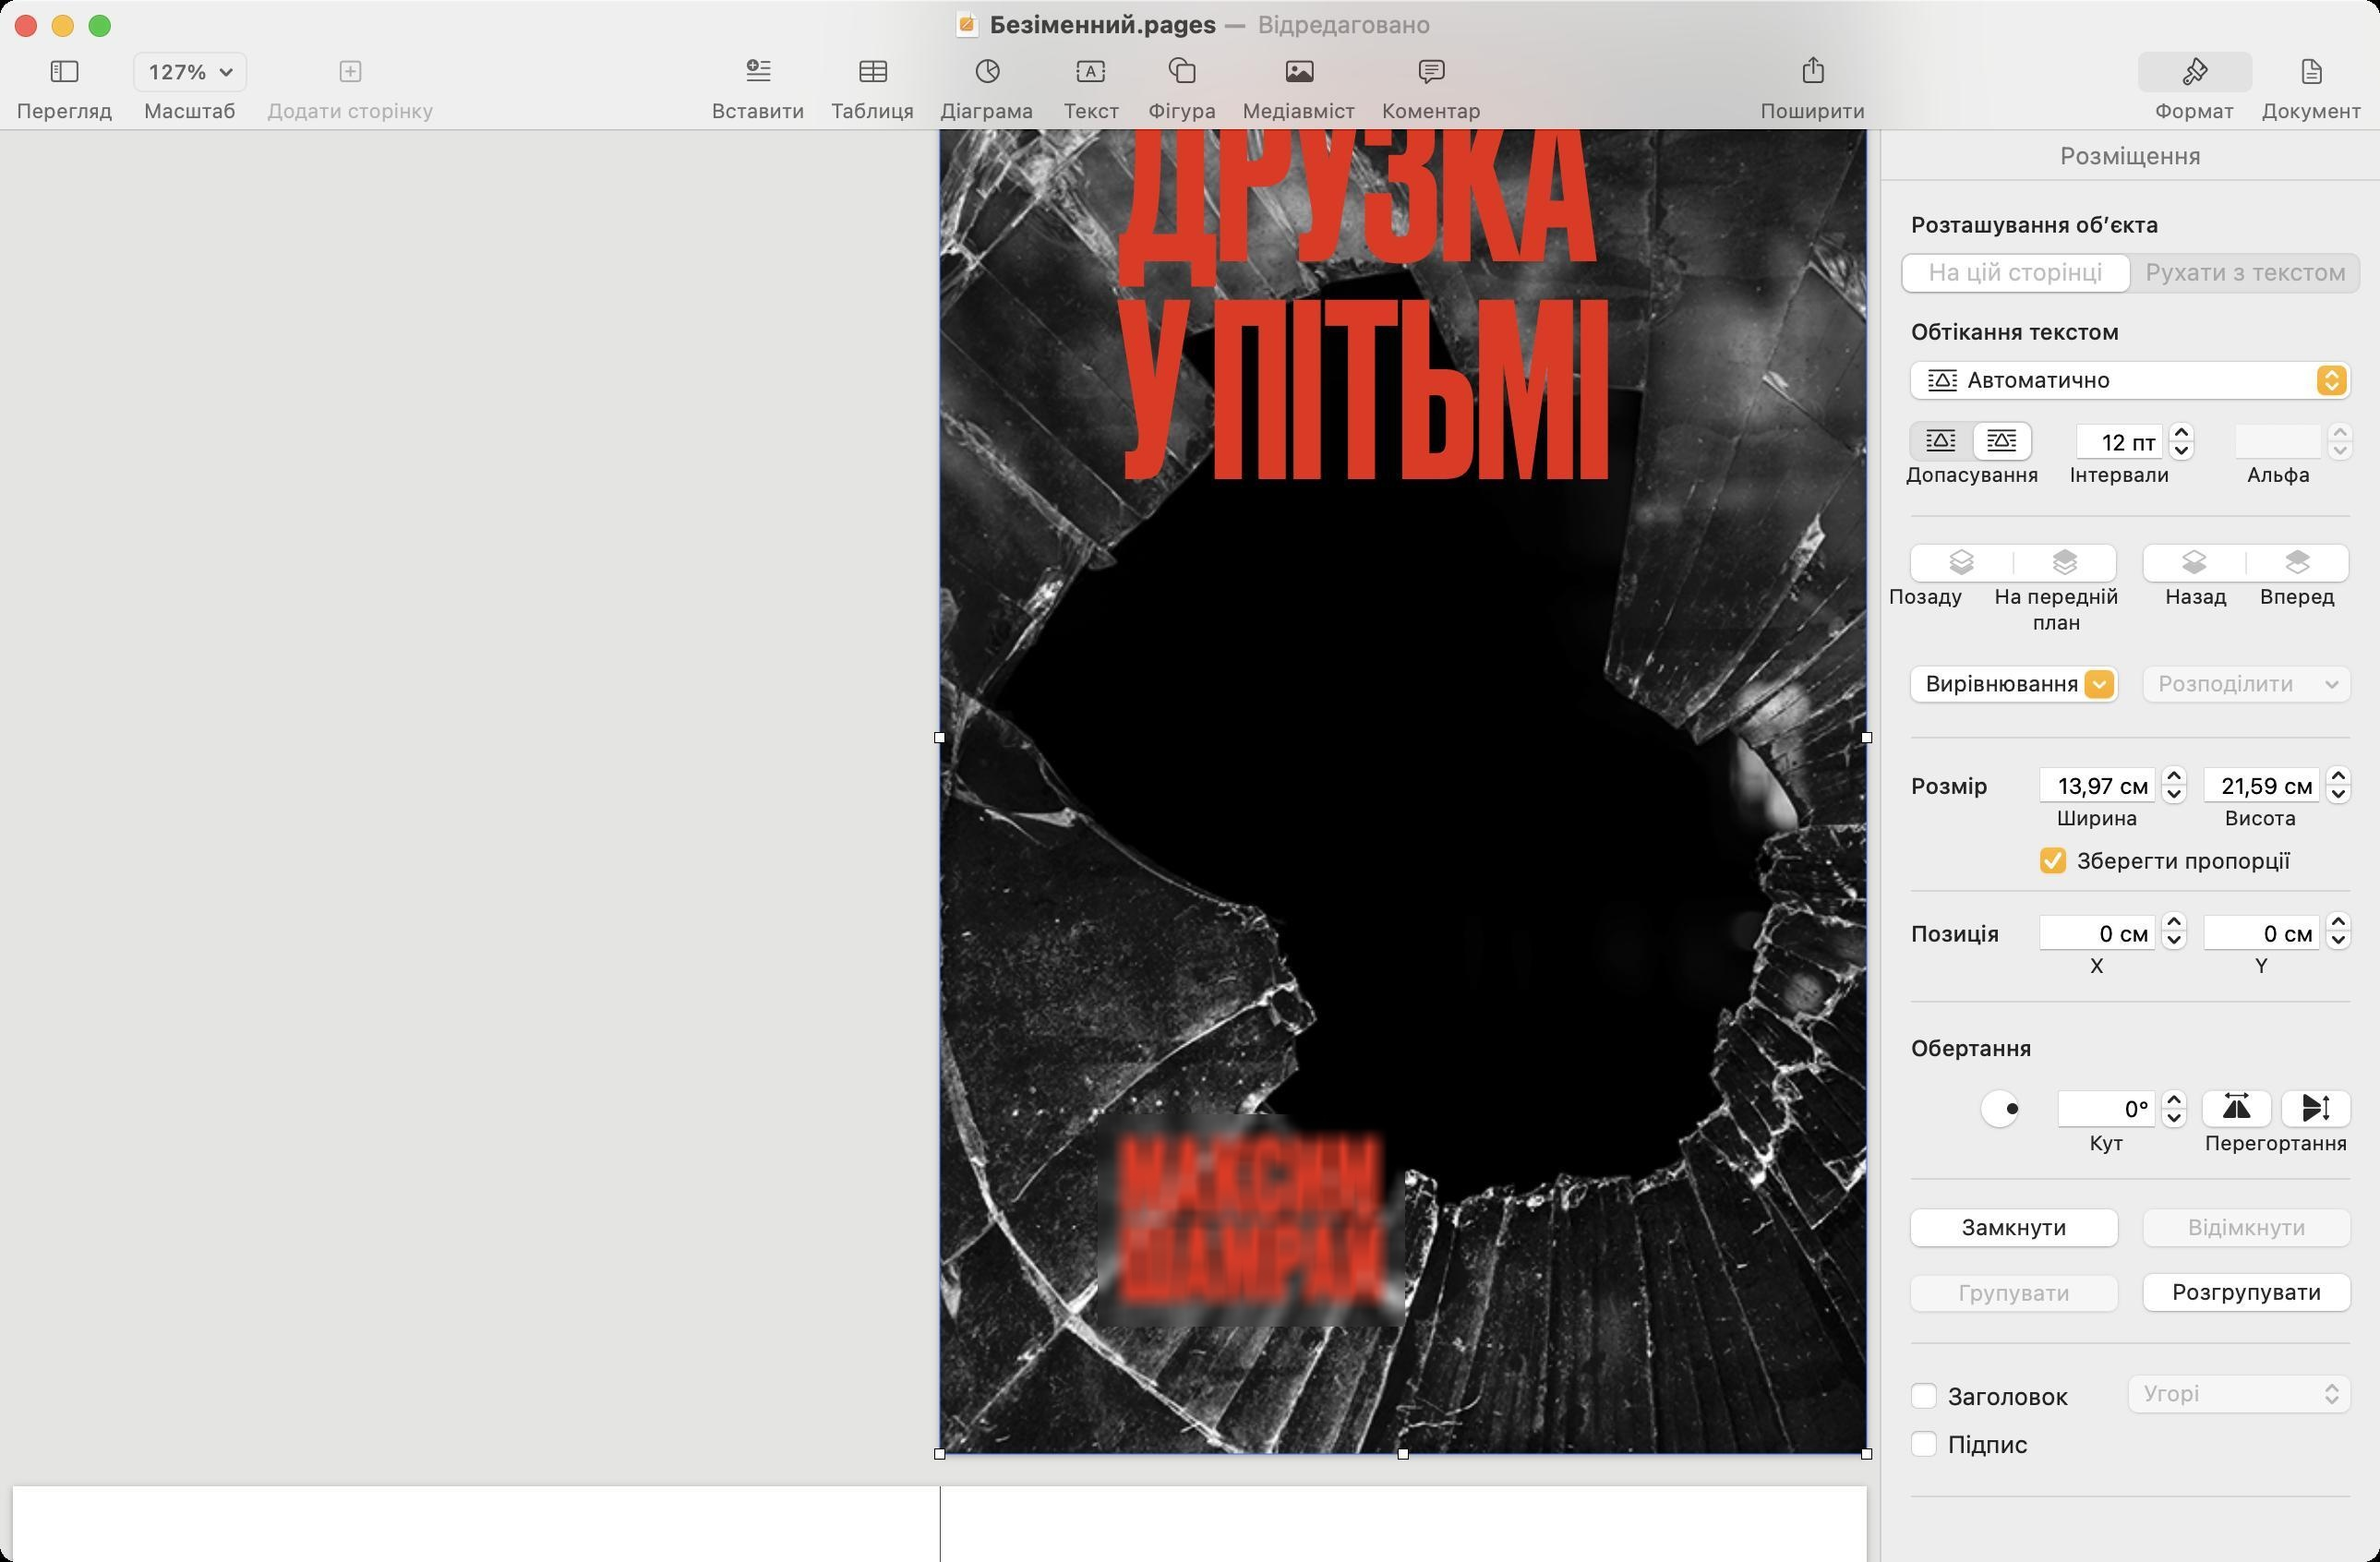
Accessibility tree:
{"name": "Безіменний.pages", "role": "AXWindow", "description": null, "role_description": "звичайне вікно", "value": null, "position": "342.00;64.00", "size": "1289;846", "children": [{"name": null, "role": "AXSplitGroup", "description": null, "role_description": "група розділених областей", "value": null, "position": "0.00;0.00", "size": "1289;846", "children": [{"name": null, "role": "AXSplitter", "description": null, "role_description": "роздільник", "value": -1.0, "position": "-1.00;70.00", "size": "1;776", "children": []}, {"name": null, "role": "AXScrollArea", "description": null, "role_description": "область прокручування", "value": null, "position": "0.00;70.00", "size": "1018;776", "children": [{"name": null, "role": "AXScrollBar", "description": null, "role_description": "смуга прокручування", "value": 0.0, "position": "0.00;830.00", "size": "1018;16", "children": []}, {"name": null, "role": "AXScrollBar", "description": null, "role_description": "смуга прокручування", "value": 0.018431001890359167, "position": "1002.00;70.00", "size": "16;776", "children": [{"name": null, "role": "AXValueIndicator", "description": null, "role_description": "індикатор значення", "value": 0.018431001890359167, "position": "1006.00;82.50", "size": "12;162", "children": []}, {"name": null, "role": "AXButton", "description": null, "role_description": "кнопка-стрілка збільшення", "value": null, "position": "1002.00;70.00", "size": "0;0", "children": []}, {"name": null, "role": "AXButton", "description": null, "role_description": "кнопка-стрілка зменшення", "value": null, "position": "1002.00;70.00", "size": "0;0", "children": []}, {"name": null, "role": "AXButton", "description": null, "role_description": "кнопка наступної сторінки", "value": null, "position": "1006.00;245.50", "size": "12;600", "children": []}, {"name": null, "role": "AXButton", "description": null, "role_description": "кнопка попередньої сторінки", "value": null, "position": "1006.00;70.00", "size": "12;12", "children": []}]}]}, {"name": null, "role": "AXSplitter", "description": null, "role_description": "роздільник", "value": 1018.0, "position": "1018.00;70.00", "size": "1;776", "children": []}, {"name": null, "role": "AXRadioGroup", "description": null, "role_description": "радіо-група", "value": "{\n    \"name\": null,\n    \"role\": \"AXRadioButton\",\n    \"description\": \"\\u0420\\u043e\\u0437\\u043c\\u0456\\u0449\\u0435\\u043d\\u043d\\u044f\",\n    \"role_description\": \"\\u0440\\u0430\\u0434\\u0456\\u043e-\\u043a\\u043d\\u043e\\u043f\\u043a\\u0430\",\n    \"value\": 1,\n    \"position\": \"1019.00;70.00\",\n    \"size\": \"272;28\",\n    \"children\": []\n}", "position": "1019.00;70.00", "size": "270;28", "children": [{"name": null, "role": "AXRadioButton", "description": "Розміщення", "role_description": "радіо-кнопка", "value": 1, "position": "1019.00;70.00", "size": "272;28", "children": []}]}, {"name": null, "role": "AXScrollArea", "description": null, "role_description": "область прокручування", "value": null, "position": "1019.00;98.00", "size": "270;748", "children": [{"name": null, "role": "AXStaticText", "description": null, "role_description": "текст", "value": "Розташування обʼєкта", "position": "1033.00;114.00", "size": "138;15", "children": []}, {"name": null, "role": "AXRadioGroup", "description": "розташування обʼєкта", "role_description": "радіо-група", "value": "{\n    \"name\": null,\n    \"role\": \"AXRadioButton\",\n    \"description\": \"\\u041d\\u0430 \\u0446\\u0456\\u0439 \\u0441\\u0442\\u043e\\u0440\\u0456\\u043d\\u0446\\u0456\",\n    \"role_description\": \"\\u0440\\u0430\\u0434\\u0456\\u043e-\\u043a\\u043d\\u043e\\u043f\\u043a\\u0430\",\n    \"value\": 1,\n    \"position\": \"1027.50;136.00\",\n    \"size\": \"127;24\",\n    \"children\": []\n}", "position": "1027.50;136.00", "size": "253;24", "children": [{"name": null, "role": "AXRadioButton", "description": "На цій сторінці", "role_description": "радіо-кнопка", "value": 1, "position": "1027.50;136.00", "size": "127;24", "children": []}, {"name": null, "role": "AXRadioButton", "description": "Рухати з текстом", "role_description": "радіо-кнопка", "value": 0, "position": "1154.50;136.00", "size": "126;24", "children": []}]}, {"name": null, "role": "AXStaticText", "description": null, "role_description": "текст", "value": "Обтікання текстом", "position": "1033.00;172.00", "size": "117;15", "children": []}, {"name": null, "role": "AXPopUpButton", "description": null, "role_description": "кнопка спливного меню", "value": "Автоматично", "position": "1032.00;195.00", "size": "245;25", "children": []}, {"name": null, "role": "AXRadioGroup", "description": null, "role_description": "радіо-група", "value": "{\n    \"name\": null,\n    \"role\": \"AXRadioButton\",\n    \"description\": null,\n    \"role_description\": \"\\u0440\\u0430\\u0434\\u0456\\u043e-\\u043a\\u043d\\u043e\\u043f\\u043a\\u0430\",\n    \"value\": 1,\n    \"position\": \"1068.00;227.00\",\n    \"size\": \"35;24\",\n    \"children\": []\n}", "position": "1032.00;227.00", "size": "73;24", "children": [{"name": null, "role": "AXRadioButton", "description": null, "role_description": "радіо-кнопка", "value": 0, "position": "1032.00;227.00", "size": "36;24", "children": []}, {"name": null, "role": "AXRadioButton", "description": null, "role_description": "радіо-кнопка", "value": 1, "position": "1068.00;227.00", "size": "35;24", "children": []}]}, {"name": null, "role": "AXTextField", "description": null, "role_description": "текстове поле", "value": "12 пт", "position": "1124.00;229.00", "size": "48;20", "children": []}, {"name": null, "role": "AXIncrementor", "description": null, "role_description": "покроковий модифікатор", "value": 12.0, "position": "1172.00;225.00", "size": "19;28", "children": [{"name": null, "role": "AXButton", "description": null, "role_description": "кнопка-стрілка збільшення", "value": null, "position": "1172.00;225.00", "size": "19;14", "children": []}, {"name": null, "role": "AXButton", "description": null, "role_description": "кнопка-стрілка зменшення", "value": null, "position": "1172.00;239.00", "size": "19;14", "children": []}]}, {"name": null, "role": "AXStaticText", "description": null, "role_description": "текст", "value": "", "position": "1210.00;229.00", "size": "48;20", "children": []}, {"name": null, "role": "AXIncrementor", "description": null, "role_description": "покроковий модифікатор", "value": 0.0, "position": "1258.00;225.00", "size": "19;28", "children": [{"name": null, "role": "AXButton", "description": null, "role_description": "кнопка-стрілка збільшення", "value": null, "position": "1258.00;225.00", "size": "19;14", "children": []}, {"name": null, "role": "AXButton", "description": null, "role_description": "кнопка-стрілка зменшення", "value": null, "position": "1258.00;239.00", "size": "19;14", "children": []}]}, {"name": null, "role": "AXGroup", "description": null, "role_description": "група", "value": null, "position": "1032.00;293.00", "size": "118;24", "children": [{"name": null, "role": "AXButton", "description": null, "role_description": "кнопка", "value": null, "position": "1032.00;293.00", "size": "59;24", "children": []}, {"name": null, "role": "AXButton", "description": null, "role_description": "кнопка", "value": null, "position": "1091.00;293.00", "size": "58;24", "children": []}]}, {"name": null, "role": "AXGroup", "description": null, "role_description": "група", "value": null, "position": "1158.00;293.00", "size": "118;24", "children": [{"name": null, "role": "AXButton", "description": null, "role_description": "кнопка", "value": null, "position": "1158.00;293.00", "size": "59;24", "children": []}, {"name": null, "role": "AXButton", "description": null, "role_description": "кнопка", "value": null, "position": "1217.00;293.00", "size": "58;24", "children": []}]}, {"name": "Вирівнювання", "role": "AXMenuButton", "description": null, "role_description": "кнопка меню", "value": null, "position": "1032.00;359.00", "size": "119;26", "children": []}, {"name": "Розподілити", "role": "AXMenuButton", "description": null, "role_description": "кнопка меню", "value": null, "position": "1158.00;359.00", "size": "119;26", "children": []}, {"name": "Зберегти_пропорції", "role": "AXCheckBox", "description": null, "role_description": "галочка", "value": 1, "position": "1103.00;456.50", "size": "184;19", "children": []}, {"name": null, "role": "AXIncrementor", "description": null, "role_description": "покроковий модифікатор", "value": 395.9999885559082, "position": "1168.00;411.00", "size": "19;28", "children": [{"name": null, "role": "AXButton", "description": null, "role_description": "кнопка-стрілка збільшення", "value": null, "position": "1168.00;411.00", "size": "19;14", "children": []}, {"name": null, "role": "AXButton", "description": null, "role_description": "кнопка-стрілка зменшення", "value": null, "position": "1168.00;425.00", "size": "19;14", "children": []}]}, {"name": null, "role": "AXTextField", "description": null, "role_description": "текстове поле", "value": "21,59 см", "position": "1193.00;415.00", "size": "64;20", "children": []}, {"name": null, "role": "AXTextField", "description": null, "role_description": "текстове поле", "value": "13,97 см", "position": "1104.00;415.00", "size": "64;20", "children": []}, {"name": null, "role": "AXIncrementor", "description": null, "role_description": "покроковий модифікатор", "value": 612.0000005654947, "position": "1257.00;411.00", "size": "19;28", "children": [{"name": null, "role": "AXButton", "description": null, "role_description": "кнопка-стрілка збільшення", "value": null, "position": "1257.00;411.00", "size": "19;14", "children": []}, {"name": null, "role": "AXButton", "description": null, "role_description": "кнопка-стрілка зменшення", "value": null, "position": "1257.00;425.00", "size": "19;14", "children": []}]}, {"name": null, "role": "AXTextField", "description": null, "role_description": "текстове поле", "value": "0 см", "position": "1104.00;495.00", "size": "64;20", "children": []}, {"name": null, "role": "AXIncrementor", "description": null, "role_description": "покроковий модифікатор", "value": -2.6645352591003757e-14, "position": "1257.00;490.00", "size": "19;28", "children": [{"name": null, "role": "AXButton", "description": null, "role_description": "кнопка-стрілка збільшення", "value": null, "position": "1257.00;490.00", "size": "19;14", "children": []}, {"name": null, "role": "AXButton", "description": null, "role_description": "кнопка-стрілка зменшення", "value": null, "position": "1257.00;504.00", "size": "19;14", "children": []}]}, {"name": null, "role": "AXTextField", "description": null, "role_description": "текстове поле", "value": "0 см", "position": "1193.00;495.00", "size": "64;20", "children": []}, {"name": null, "role": "AXStaticText", "description": null, "role_description": "текст", "value": "Позиція", "position": "1033.00;498.00", "size": "72;15", "children": []}, {"name": null, "role": "AXIncrementor", "description": null, "role_description": "покроковий модифікатор", "value": 1.1432171049818862e-05, "position": "1168.00;490.00", "size": "19;28", "children": [{"name": null, "role": "AXButton", "description": null, "role_description": "кнопка-стрілка збільшення", "value": null, "position": "1168.00;490.00", "size": "19;14", "children": []}, {"name": null, "role": "AXButton", "description": null, "role_description": "кнопка-стрілка зменшення", "value": null, "position": "1168.00;504.00", "size": "19;14", "children": []}]}, {"name": null, "role": "AXIncrementor", "description": null, "role_description": "покроковий модифікатор", "value": 0.0, "position": "1168.00;586.00", "size": "19;29", "children": [{"name": null, "role": "AXButton", "description": null, "role_description": "кнопка-стрілка збільшення", "value": null, "position": "1168.00;586.00", "size": "19;14", "children": []}, {"name": null, "role": "AXButton", "description": null, "role_description": "кнопка-стрілка зменшення", "value": null, "position": "1168.00;600.50", "size": "19;14", "children": []}]}, {"name": "", "role": "AXButton", "description": "вертикальне перегортання", "role_description": "кнопка", "value": null, "position": "1229.00;585.00", "size": "51;33", "children": []}, {"name": "", "role": "AXButton", "description": "горизонтальне перегортання", "role_description": "кнопка", "value": null, "position": "1186.00;585.00", "size": "51;33", "children": []}, {"name": null, "role": "AXTextField", "description": null, "role_description": "текстове поле", "value": "0°", "position": "1114.00;590.00", "size": "54;21", "children": []}, {"name": null, "role": "AXSlider", "description": null, "role_description": "повзунок", "value": 90.0, "position": "1065.00;582.00", "size": "36;37", "children": [{"name": null, "role": "AXValueIndicator", "description": null, "role_description": "індикатор значення", "value": 90.0, "position": "1091.00;600.50", "size": "7;7", "children": []}]}, {"name": "Замкнути", "role": "AXButton", "description": null, "role_description": "кнопка", "value": null, "position": "1028.00;650.00", "size": "126;32", "children": []}, {"name": "Відімкнути", "role": "AXButton", "description": null, "role_description": "кнопка", "value": null, "position": "1154.00;650.00", "size": "126;32", "children": []}, {"name": "Групувати", "role": "AXButton", "description": null, "role_description": "кнопка", "value": null, "position": "1028.00;685.00", "size": "126;33", "children": []}, {"name": "Розгрупувати", "role": "AXButton", "description": null, "role_description": "кнопка", "value": null, "position": "1154.00;685.00", "size": "126;32", "children": []}, {"name": "Заголовок", "role": "AXCheckBox", "description": null, "role_description": "галочка", "value": 0, "position": "1033.00;747.00", "size": "92;18", "children": []}, {"name": "Підпис", "role": "AXCheckBox", "description": null, "role_description": "галочка", "value": 0, "position": "1033.00;773.00", "size": "70;18", "children": []}, {"name": null, "role": "AXPopUpButton", "description": null, "role_description": "кнопка спливного меню", "value": "Угорі", "position": "1150.00;744.00", "size": "127;25", "children": []}]}]}, {"name": null, "role": "AXToolbar", "description": null, "role_description": "панель інструментів", "value": null, "position": "0.00;28.00", "size": "1289;42", "children": [{"name": null, "role": "AXMenuButton", "description": "Перегляд", "role_description": "кнопка меню", "value": null, "position": "2.00;28.00", "size": "66;42", "children": [{"name": null, "role": "AXRadioGroup", "description": null, "role_description": "радіо-група", "value": null, "position": "12.00;27.00", "size": "46;25", "children": [{"name": null, "role": "AXMenuButton", "description": "Перемкнути бічну панель", "role_description": "кнопка меню", "value": null, "position": "12.00;27.00", "size": "46;25", "children": []}]}, {"name": null, "role": "AXStaticText", "description": null, "role_description": "текст", "value": "Перегляд", "position": "5.00;53.00", "size": "60;14", "children": []}]}, {"name": "Масштаб", "role": "AXMenuButton", "description": null, "role_description": "кнопка меню", "value": null, "position": "68.00;28.00", "size": "70;42", "children": [{"name": "127%", "role": "AXMenuButton", "description": null, "role_description": "кнопка меню", "value": null, "position": "71.00;27.00", "size": "64;25", "children": []}, {"name": null, "role": "AXStaticText", "description": null, "role_description": "текст", "value": "Масштаб", "position": "74.00;53.00", "size": "58;14", "children": []}]}, {"name": "Додати_сторінку", "role": "AXButton", "description": "Додати сторінку", "role_description": "кнопка", "value": null, "position": "138.00;28.00", "size": "104;42", "children": []}, {"name": null, "role": "AXMenuButton", "description": "Вставити", "role_description": "кнопка меню", "value": null, "position": "378.50;28.00", "size": "64;42", "children": [{"name": null, "role": "AXRadioGroup", "description": null, "role_description": "радіо-група", "value": null, "position": "388.00;27.00", "size": "46;25", "children": [{"name": null, "role": "AXMenuButton", "description": "додати список", "role_description": "кнопка меню", "value": null, "position": "388.00;27.00", "size": "46;25", "children": []}]}, {"name": null, "role": "AXStaticText", "description": null, "role_description": "текст", "value": "Вставити", "position": "381.50;53.00", "size": "58;14", "children": []}]}, {"name": "Таблиця", "role": "AXCheckBox", "description": "Таблиця", "role_description": "галочка", "value": 0, "position": "443.00;28.00", "size": "60;42", "children": []}, {"name": "Діаграма", "role": "AXCheckBox", "description": "Діаграма", "role_description": "галочка", "value": 0, "position": "502.50;28.00", "size": "64;42", "children": []}, {"name": "Текст", "role": "AXButton", "description": "Текст", "role_description": "кнопка", "value": null, "position": "567.00;28.00", "size": "48;42", "children": []}, {"name": "Фігура", "role": "AXCheckBox", "description": "Фігура", "role_description": "галочка", "value": 0, "position": "615.00;28.00", "size": "51;42", "children": []}, {"name": null, "role": "AXMenuButton", "description": "Медіавміст", "role_description": "кнопка меню", "value": null, "position": "666.00;28.00", "size": "76;42", "children": [{"name": null, "role": "AXRadioGroup", "description": null, "role_description": "радіо-група", "value": null, "position": "681.00;27.00", "size": "46;25", "children": [{"name": null, "role": "AXMenuButton", "description": "фотографія", "role_description": "кнопка меню", "value": null, "position": "681.00;27.00", "size": "46;25", "children": []}]}, {"name": null, "role": "AXStaticText", "description": null, "role_description": "текст", "value": "Медіавміст", "position": "669.00;53.00", "size": "70;14", "children": []}]}, {"name": "Коментар", "role": "AXButton", "description": "Коментар", "role_description": "кнопка", "value": null, "position": "741.50;28.00", "size": "68;42", "children": []}, {"name": "Поширити", "role": "AXButton", "description": "Поширити", "role_description": "кнопка", "value": null, "position": "946.50;28.00", "size": "71;42", "children": []}, {"name": null, "role": "AXGroup", "description": null, "role_description": "група", "value": "{\n    \"name\": null,\n    \"role\": \"AXRadioButton\",\n    \"description\": \"\\u0424\\u043e\\u0440\\u043c\\u0430\\u0442\",\n    \"role_description\": \"\\u0440\\u0430\\u0434\\u0456\\u043e-\\u043a\\u043d\\u043e\\u043f\\u043a\\u0430\",\n    \"value\": 1,\n    \"position\": \"1157.00;27.00\",\n    \"size\": \"64;25\",\n    \"children\": []\n}", "position": "1154.00;28.00", "size": "133;42", "children": [{"name": null, "role": "AXRadioButton", "description": "Формат", "role_description": "радіо-кнопка", "value": 1, "position": "1157.00;28.00", "size": "64;42", "children": []}, {"name": null, "role": "AXRadioButton", "description": "Документ", "role_description": "радіо-кнопка", "value": 0, "position": "1221.00;28.00", "size": "63;42", "children": []}]}]}, {"name": null, "role": "AXButton", "description": null, "role_description": "кнопка закривання", "value": null, "position": "7.00;6.00", "size": "14;16", "children": []}, {"name": null, "role": "AXButton", "description": null, "role_description": "кнопка повноекранного режиму", "value": null, "position": "47.00;6.00", "size": "14;16", "children": [{"name": null, "role": "AXGroup", "description": null, "role_description": "група", "value": null, "position": "47.00;6.00", "size": "14;16", "children": [{"name": null, "role": "AXGroup", "description": null, "role_description": "група", "value": null, "position": "47.00;6.00", "size": "14;16", "children": []}]}]}, {"name": null, "role": "AXButton", "description": null, "role_description": "кнопка згортання", "value": null, "position": "27.00;6.00", "size": "14;16", "children": []}, {"name": "Відредаговано", "role": "AXMenuButton", "description": "дії з документами", "role_description": "кнопка меню", "value": null, "position": "678.00;5.00", "size": "106;16", "children": []}, {"name": null, "role": "AXStaticText", "description": null, "role_description": "текст", "value": "—", "position": "661.00;5.00", "size": "16;16", "children": []}, {"name": "Безіменний.pages", "role": "AXImage", "description": null, "role_description": "зображення", "value": null, "position": "516.00;5.00", "size": "16;16", "children": []}, {"name": null, "role": "AXStaticText", "description": null, "role_description": "текст", "value": "Безіменний.pages", "position": "534.00;5.00", "size": "127;16", "children": []}]}